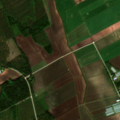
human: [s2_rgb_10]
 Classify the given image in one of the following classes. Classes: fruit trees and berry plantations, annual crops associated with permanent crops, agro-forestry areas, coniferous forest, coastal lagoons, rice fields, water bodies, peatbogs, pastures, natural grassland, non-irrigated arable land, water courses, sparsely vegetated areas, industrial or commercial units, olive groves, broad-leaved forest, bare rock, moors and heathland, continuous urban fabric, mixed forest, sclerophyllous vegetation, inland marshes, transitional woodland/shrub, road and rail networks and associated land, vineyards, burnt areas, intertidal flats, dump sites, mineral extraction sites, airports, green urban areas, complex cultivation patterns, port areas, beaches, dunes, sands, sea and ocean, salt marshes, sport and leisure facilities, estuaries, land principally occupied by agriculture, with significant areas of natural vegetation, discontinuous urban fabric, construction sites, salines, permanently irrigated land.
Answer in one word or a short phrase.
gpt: non-irrigated arable land, land principally occupied by agriculture, with significant areas of natural vegetation, coniferous forest, mixed forest